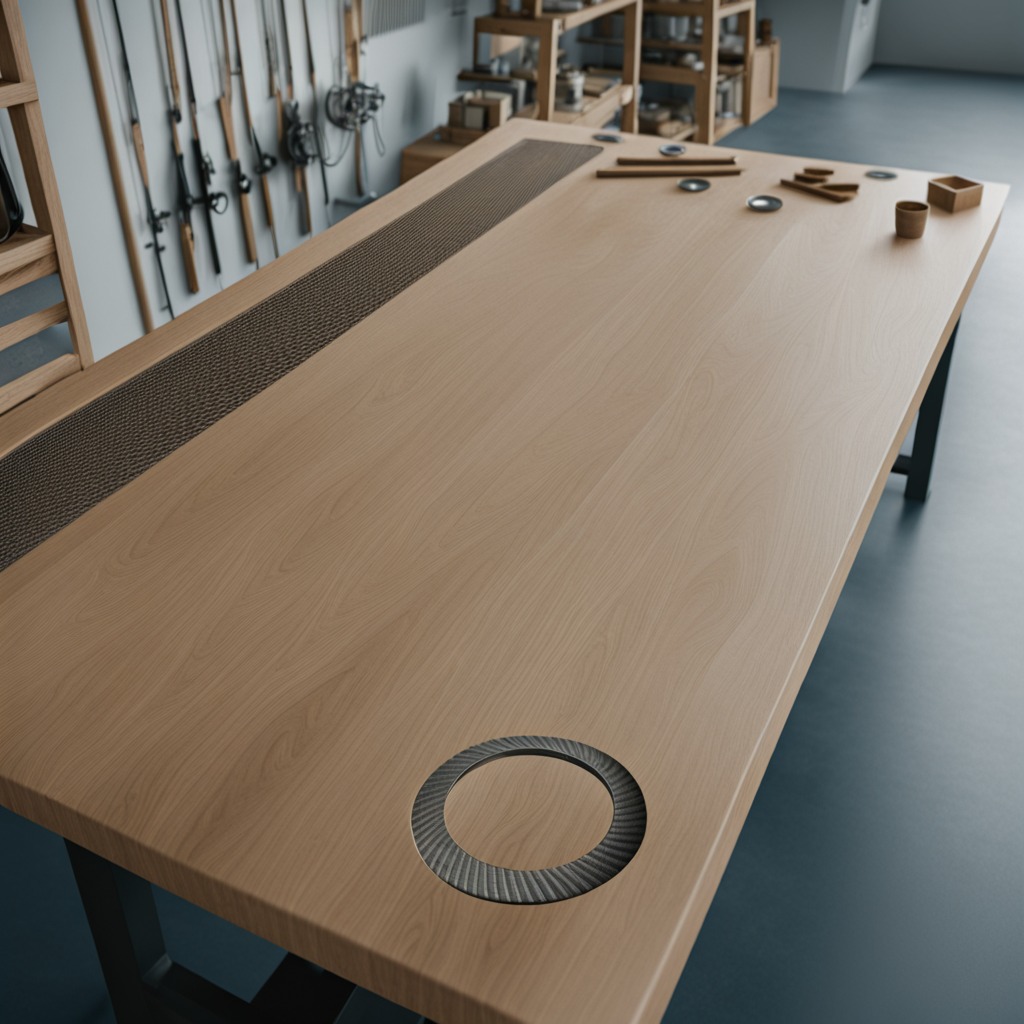
A flat metal washer is lying on the workbench inside a coastal fishing gear workshop.